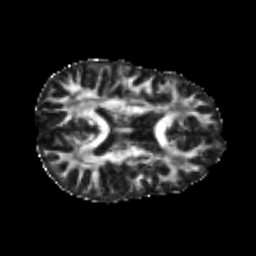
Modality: FA
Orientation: axial
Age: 24
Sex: male
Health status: healthy
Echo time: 0.074 s